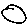
Label: circle